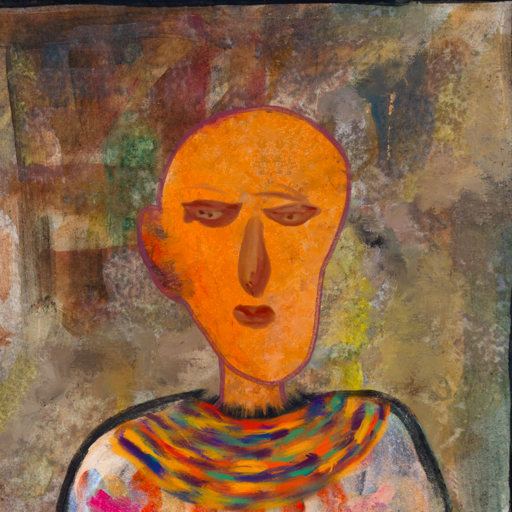
Background: Mosgoul, Head And Neck Front: Hypocrite, Face Front: Pious_Lady, Bust: Childish, Hair Front: Blank, Head Accessory: Blank, Second Necklace: An_Impression_2, Necklace: Blank, Baby: Blank